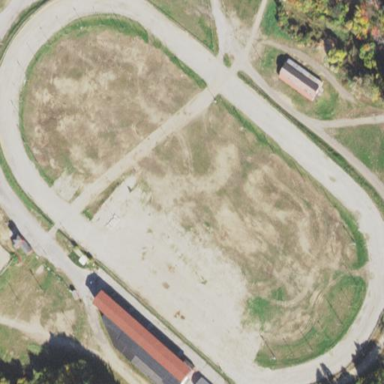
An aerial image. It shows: Dirt raceway bridge used for motor sports.